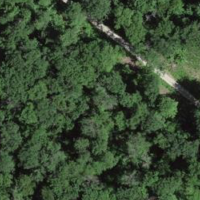
EUNIS habitat code: 44
Species observed at this site:
Ranunculus auricomus
Lonicera acuminata